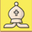
Piece: wB